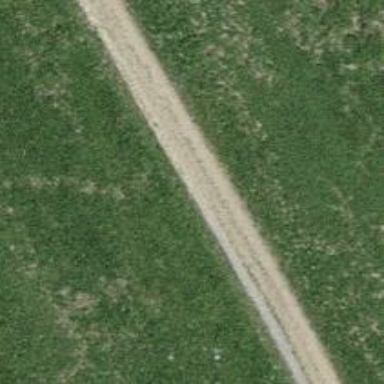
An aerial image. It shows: Track with grade2 tracktype.